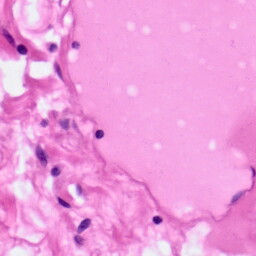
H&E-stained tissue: Pancreatic